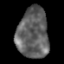
Tissue: lung
Cell type: Epithelial cells
Senescence score: 0.2005
Nuclear area (px): 1546
Mean DAPI intensity: 97.909